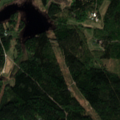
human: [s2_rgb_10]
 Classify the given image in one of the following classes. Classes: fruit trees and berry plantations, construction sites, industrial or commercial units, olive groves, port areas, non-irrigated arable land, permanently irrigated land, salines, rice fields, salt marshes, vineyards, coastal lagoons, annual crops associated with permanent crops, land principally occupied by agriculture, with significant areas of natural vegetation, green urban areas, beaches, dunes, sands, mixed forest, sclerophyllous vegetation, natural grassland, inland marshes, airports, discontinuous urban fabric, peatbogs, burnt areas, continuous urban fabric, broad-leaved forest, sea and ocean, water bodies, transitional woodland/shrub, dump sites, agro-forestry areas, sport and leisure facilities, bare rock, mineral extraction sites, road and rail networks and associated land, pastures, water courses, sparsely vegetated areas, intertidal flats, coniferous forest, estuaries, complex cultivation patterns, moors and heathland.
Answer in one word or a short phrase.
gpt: land principally occupied by agriculture, with significant areas of natural vegetation, coniferous forest, mixed forest, transitional woodland/shrub, water bodies